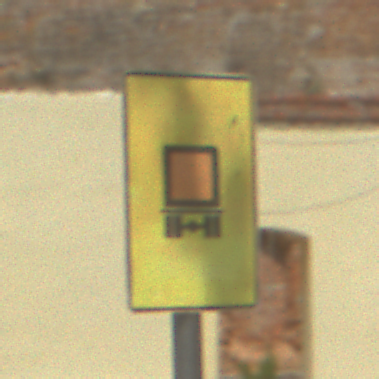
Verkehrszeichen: KennzeichnungspflichtigeFahrzeugeGefaehrlicheGueterOhnePfeilsymbol
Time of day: Midday
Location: Outdoor (Suburban)
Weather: PartlyCloudy
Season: NotSpecified
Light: Natural